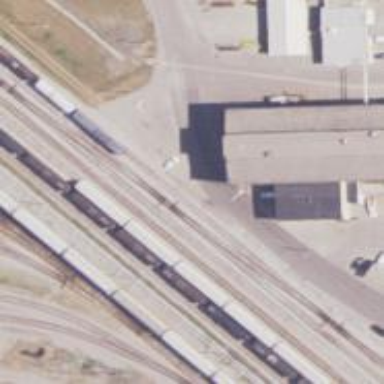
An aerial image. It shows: Railway spur service.